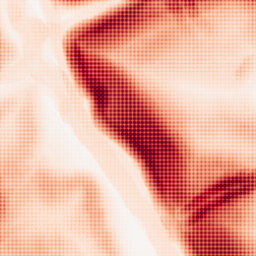
Category: morphological
Decomposition family: morphological_gradient
Decomposition parameters: size: 10
shape: disk
Upsampling method: sinc_hamming
Upsampling parameters: scale: 4
kernel_size: 4
Upsampling scale: 4